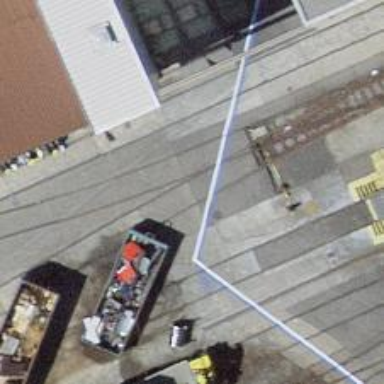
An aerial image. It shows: Railway yard with one track.